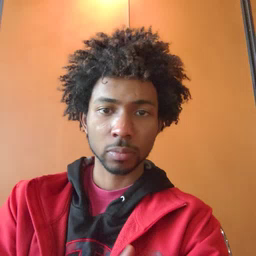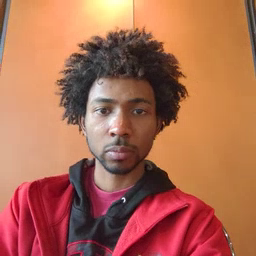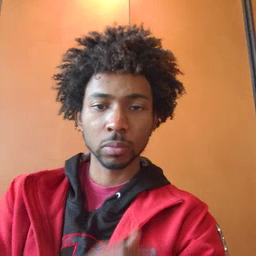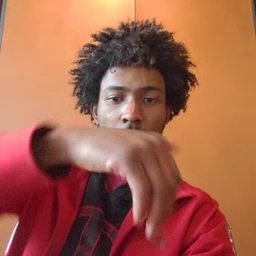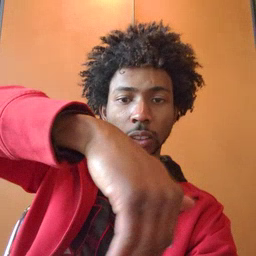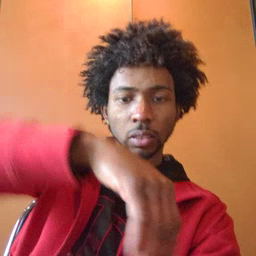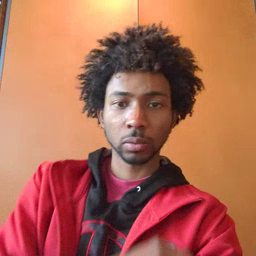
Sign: night